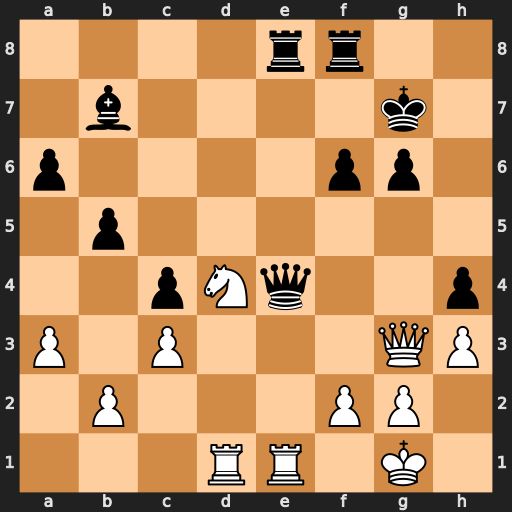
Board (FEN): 4rr2/1b4k1/p4pp1/1p6/2pNq2p/P1P3QP/1P3PP1/3RR1K1
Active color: w
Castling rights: -
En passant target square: -
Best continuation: Qc7+ Rf7 Rxe4